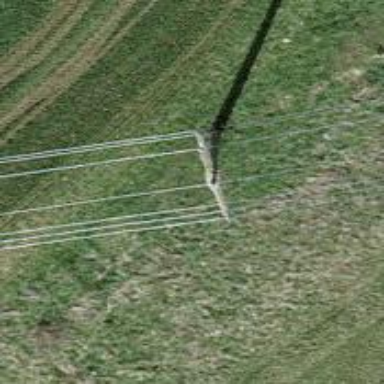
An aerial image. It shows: Power pole.